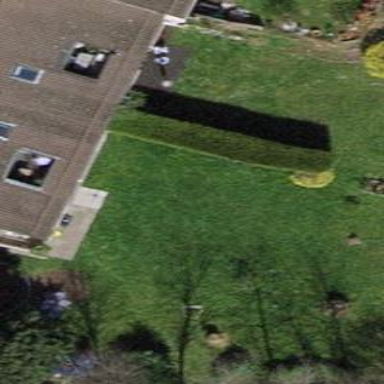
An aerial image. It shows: Garden area designated for leisure land.